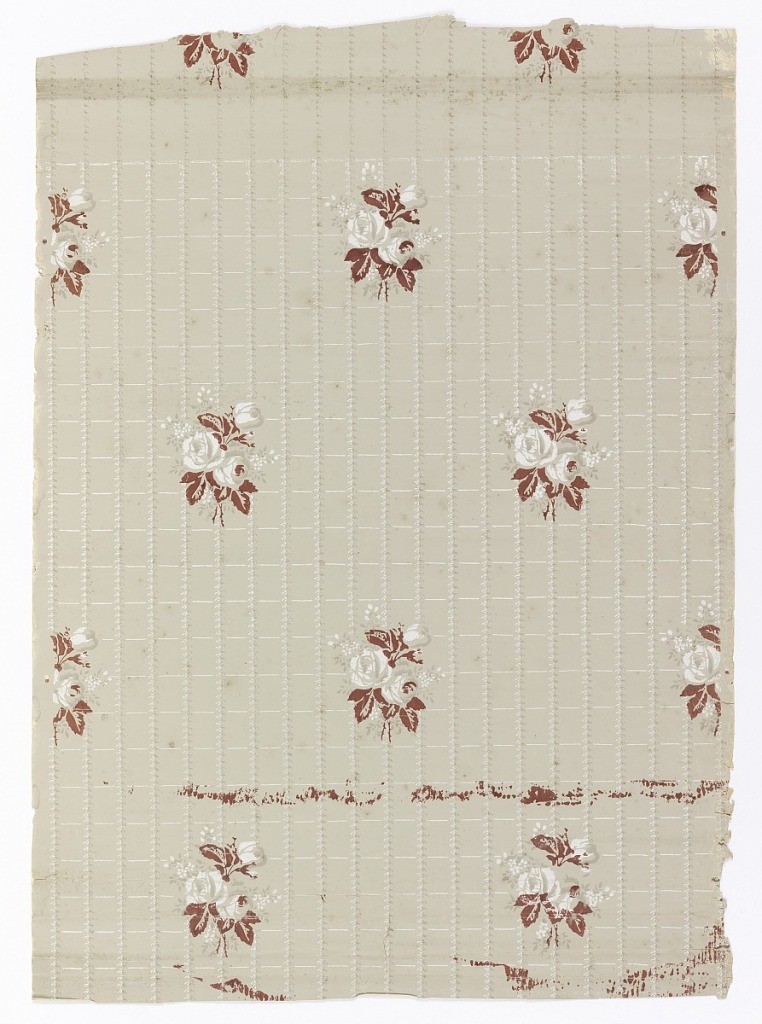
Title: Sidewall
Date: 1825–50
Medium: Block-printed on paper
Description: On light gray ground, rinceaux run down vertically and white stripes horizontally with bunches of flowers and leaves in dark red, white and gray.